Field crop: maize
Growth stage: 2
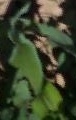
Species: maize